Interaction volume radius: 5 \u00c5
Interaction volume height: 10 \u00c5
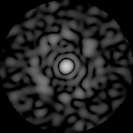
Disorder parameter: 0.8